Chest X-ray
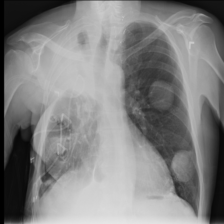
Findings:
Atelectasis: negative
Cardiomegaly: negative
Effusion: negative
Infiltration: negative
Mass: positive
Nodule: negative
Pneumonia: negative
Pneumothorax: negative
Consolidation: negative
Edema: negative
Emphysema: negative
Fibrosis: negative
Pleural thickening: negative
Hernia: negative